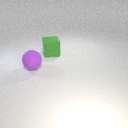
large purple rubber sphere in front of large green rubber cube